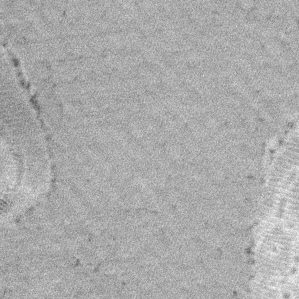
Label: frost